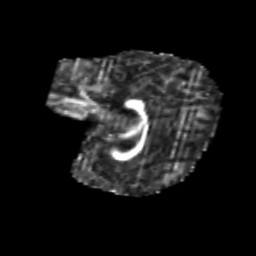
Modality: FA
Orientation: sagittal
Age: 7
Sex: male
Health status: healthy